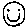
Label: smiley face